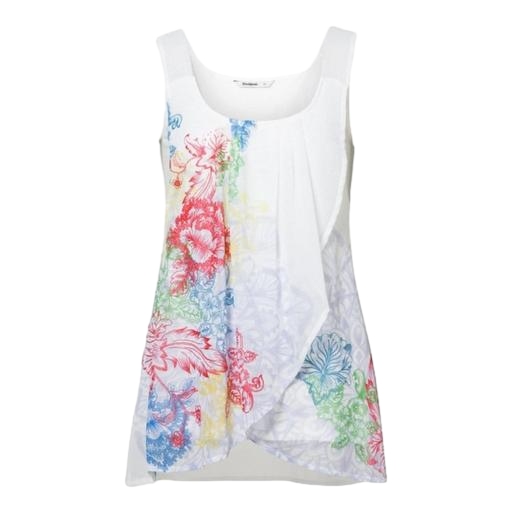
white printed sleeveless pleat-neck top, white sleeveless floral blouse, white printed tank top, white background